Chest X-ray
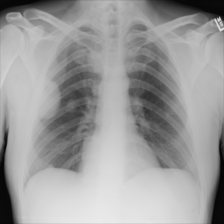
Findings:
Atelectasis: negative
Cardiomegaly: negative
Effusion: negative
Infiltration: negative
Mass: negative
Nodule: negative
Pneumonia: negative
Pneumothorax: negative
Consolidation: negative
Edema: negative
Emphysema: negative
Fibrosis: negative
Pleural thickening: negative
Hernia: negative